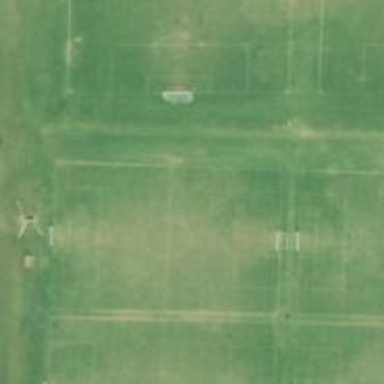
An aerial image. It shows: Soccer pitch designated for leisure and sports activities.